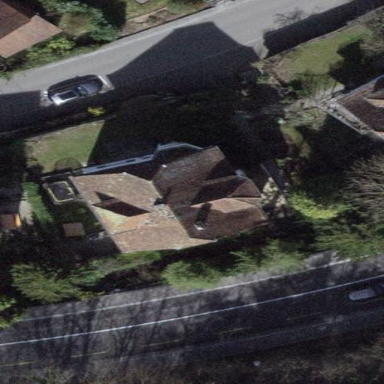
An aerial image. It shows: Detached building.